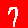
Digit: 7